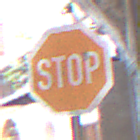
Verkehrszeichen: Stop
Umgebung: Outdoor, Urban
Tageszeit: Midday
Wetter: PartlyCloudy
Licht: Natural
Jahreszeit: NotSpecified
Kontrast: MediumContrast